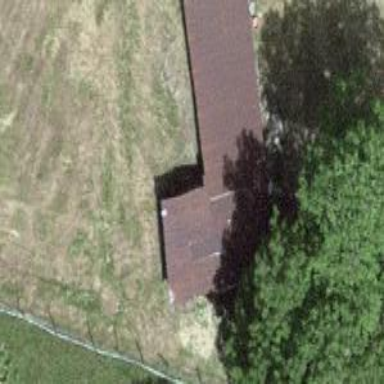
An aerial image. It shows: Stable.